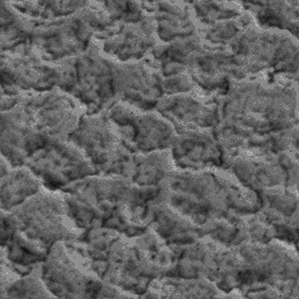
Label: frost